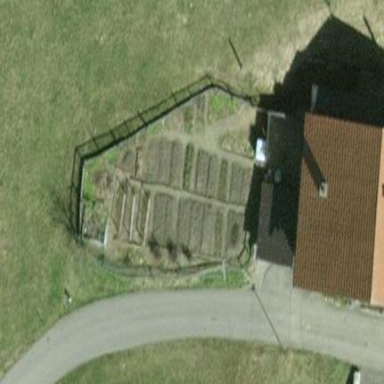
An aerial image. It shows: Allotments area.